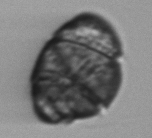
Label: Margalefidinium